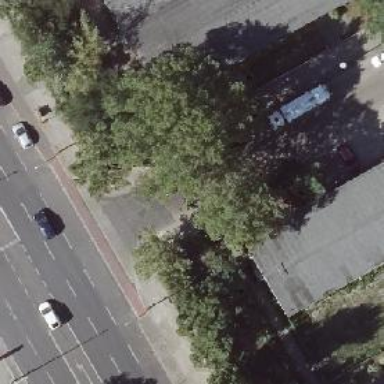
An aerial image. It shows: Sidewalk along the footway.